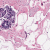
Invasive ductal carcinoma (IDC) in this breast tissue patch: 0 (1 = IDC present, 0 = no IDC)